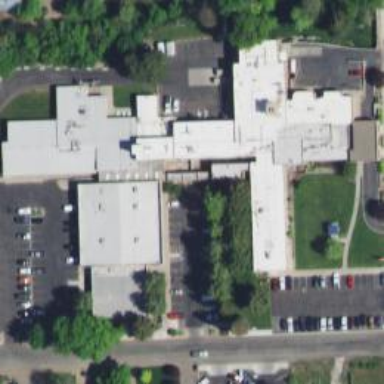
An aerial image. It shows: Hospital building.